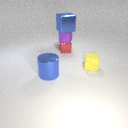
large blue metal cylinder in front of small yellow rubber cube